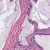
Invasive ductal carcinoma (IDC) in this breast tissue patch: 1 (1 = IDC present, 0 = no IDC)